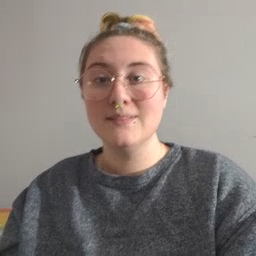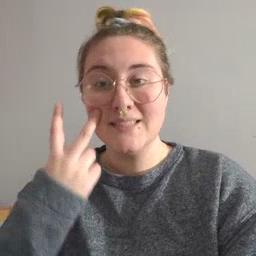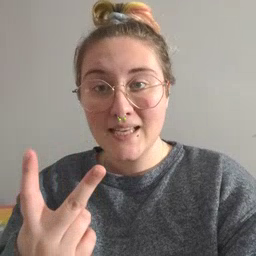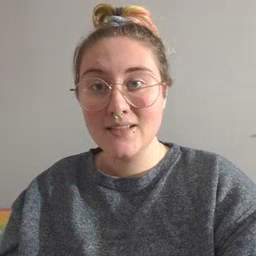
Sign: see